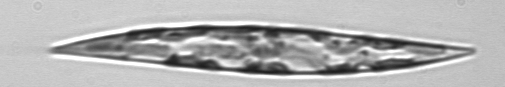
Label: Pleurosigma